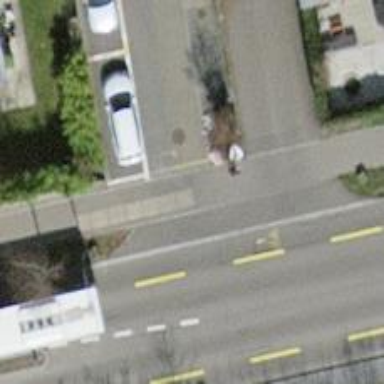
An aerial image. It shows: Unmarked crossing with traffic calming table.